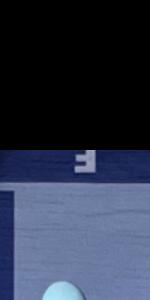
Label: Empty